高一 · 代数
若函数 $f(x)=\log _{3} x+x-3$ 的一个零点附近的函数值用二分法逐次计算的参考数据如下:

| $f(2)=-0.3691$ | $f(2.5)=0.3340$ |
| :--- | :--- |
| $f(2.25)=-0.0119$ | $f(2.375)=0.1624$ |
| $f(2.3125)=0.0756$ | $f(2.28125)=0.0319$ |

那么方程 $\log _{3} x+x-3=0$ 的一个近似根（精确度 $0.1 ＼mathrm{~) ~ 为 （ ） ~}$
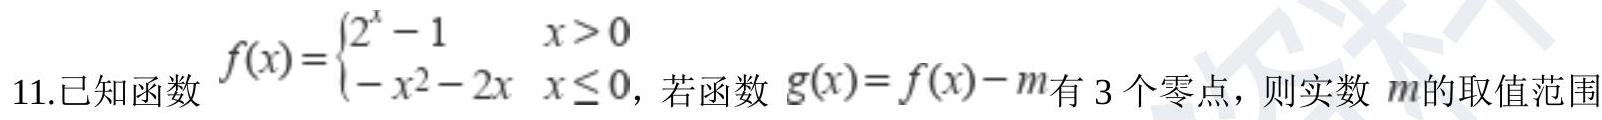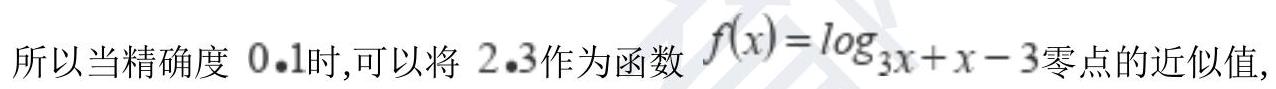
A. 2.1
B. 2.2
c. 2.3
D. 2.4

A. $\left(0, \frac{1}{2}\right)$
B. $\left(\frac{1}{2}, 1\right]$
C. $(0,1]$
D. $(0,1)$
答案: C
解析: 由函数 $f(x)=\log _{3 x+x-3}$ 为增函数,

由参考数据可得 $f(2.25) \cdot f(2.3125)<0$, 且 $|2.3125-2.25|=0.0625<0.1$,

也即方程 $\log _{3} x+x-3=0$ 根的近似值.

故答案为: C.

【分析】先研究函数 $f(x)=\log _{3} x+x-3$, 再利用函数的单调性, 结合二分法求函数零点, 由参考

数据可得 $f(2.25) \cdot f(2.3125)<0$, 且 $|2.3125-2.25|=0.0625<0.1$, 可得解.